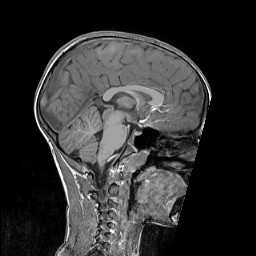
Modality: T1w
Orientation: sagittal
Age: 8
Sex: male
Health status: ill